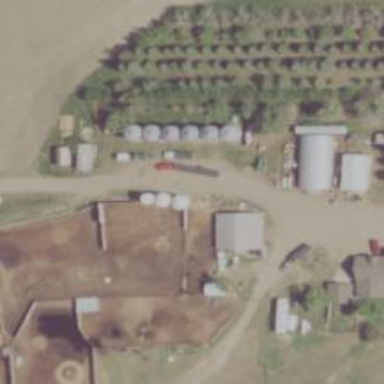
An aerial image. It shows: Silo.